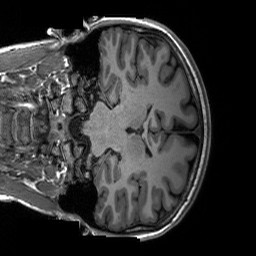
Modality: T1w
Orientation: coronal
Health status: ill
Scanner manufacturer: siemens
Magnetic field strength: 3 T
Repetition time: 2.3 s
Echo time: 0.00226 s